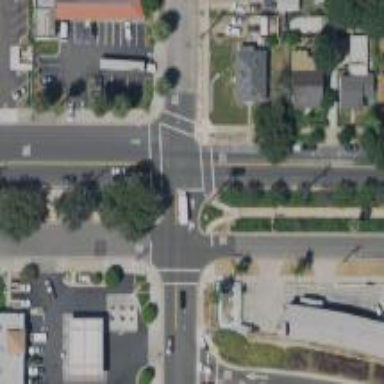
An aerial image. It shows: Marked road crossing.